Field crop: maize
Growth stage: 1
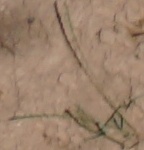
Species: lolium